Question: > I don't usually use tables for layouts but they seem to be the best options for html emails. Believe me, playing with divs
in emails sucks even worse. I'm looking for the best workaround, I
don't have much restraints as to how to design...
I'm almost there but I'm having a problem with the following code:
'''
<table border=1 width="600px">
<tbody>
<tr height="140px">
<td width="210px"></td>
<td width="180px"></td>
<td width="210px"></td>
</tr>
<tr height="200px">
<td colspan="3"></td>
</tr>
<tr height="100px">
<td colspan="3"></td>
</tr>
<tr height="300px">
<td width="300px"></td>
<td></td>
</tr>
</tbody>
</table>
'''
<URL>
My specific problem is with the last to cells, that I would like them to divide the space of the table by 50% each.
As you can see I modified the width of the last '<td>' to 300px (half of the table), but that also modifies the width of the first cell, which is an undesired result, I want the first three 'td' to keep that 210px, 180px, 210px proportion.
Just in case to make it even more clear here is a sketch:

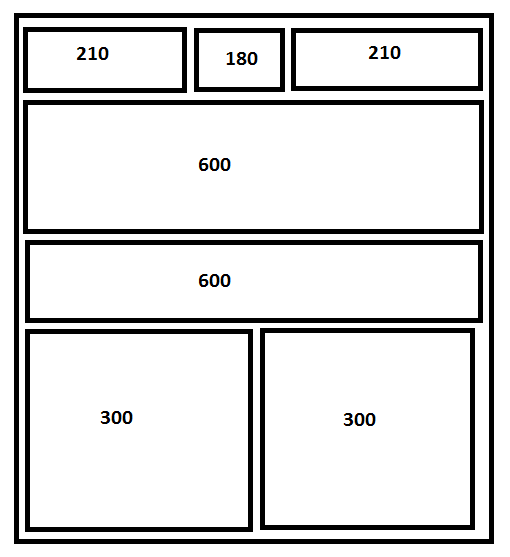
Answer: You can't do this with one table. The columns will always line-up. If this is for a layout for some other content, than you really need to look at div-based layouts.
If you have to use tables:
'''
<table border=1 width="600px">
<tbody>
<tr height="140px">
<td width="210px"></td>
<td width="180px"></td>
<td width="210px"></td>
</tr>
<tr height="200px">
<td colspan="3"></td>
</tr>
<tr height="100px">
<td colspan="3"></td>
</tr>
<tr height="300px">
<td colspan="3">
<table>
<tr>
<td width="300"></td>
<td width="300"></td>
</tr>
</table>
</td>
</tr>
</tbody>
</table>
'''